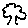
Label: tree